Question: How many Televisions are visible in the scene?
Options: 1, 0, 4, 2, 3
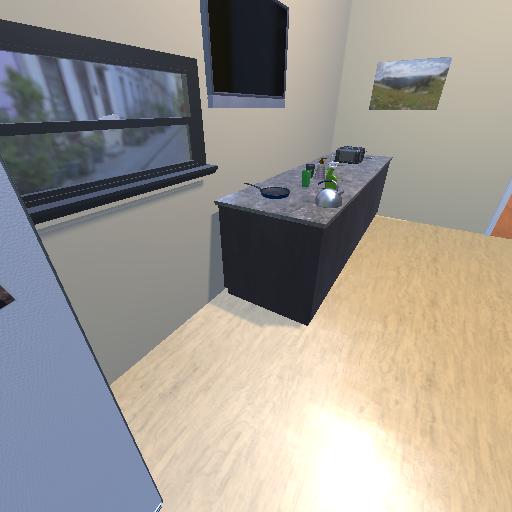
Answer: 1